Question: Within a HttpModule, following a url rewrite, I'm am testing user permissions to a to a virtual path situated within my application using:
'''
// Since we are now rewriting the path we need to check again that the
// current user has access to the rewritten path.
// Get the user for the current request
// If the user is anonymous or authentication doesn't work for this suffix
// avoid a NullReferenceException in the UrlAuthorizationModule by creating
// a generic identity.
string virtualCachedPath = cache.GetVirtualCachedPath();
IPrincipal user = context.User ?? new GenericPrincipal(
new GenericIdentity(string.Empty, string.Empty), new string[0]);
// Do we have permission to call
// UrlAuthorizationModule.CheckUrlAccessForPrincipal?
PermissionSet permission = new PermissionSet(PermissionState.None);
permission.AddPermission(
new AspNetHostingPermission(AspNetHostingPermissionLevel.Unrestricted));
bool hasPermission =
permission.IsSubsetOf(AppDomain.CurrentDomain.PermissionSet);
bool isAllowed = true;
// Run the rewritten path past the auth system again, using the result as
// the default "AllowAccess" value
if (hasPermission && !context.SkipAuthorization)
{
isAllowed = UrlAuthorizationModule.CheckUrlAccessForPrincipal(
virtualCachedPath, user, "GET");
}
'''
Where 'virtualCachedPath' is any virtual path e.g '~/app_data/cache' situated with the root of the application.
<URL>
This however, will throw an 'ArgumentException' though if tested against an external virtual directory.
> [ArgumentException: Virtual path outside of the current application is not supported.
Parameter name: virtualPath]
E.g.

What is the correct method to check user permission to a virtual directory?
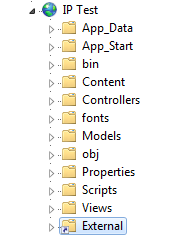
Answer: I am able to successfully use the 'UrlAuthorizationModule.CheckUrlAccessForPrincipal' method to check for access to files that reside in an external directory, which is mapped as a virtual directory, when the path that is passed to 'CheckUrlAccessForPrincipal' is a relative, URL formatted path ("~/PATH"). If instead I pass the physical path using file system conventions ("C:\PATH"), I get the 'ArgumentException' that you describe.
So I suspect that the 'virtualCachedPath' may actually be a file system formatted path, at least in the instances that the exception is being raised. I would recommend that you implement logging in your application so that you can double check the value of 'virtualCachedPath' when that exception is raised:
'''
try
{
isAllowed = UrlAuthorizationModule.CheckUrlAccessForPrincipal(virtualCachedPath, user, "GET");
}
catch (ArgumentException ex)
{
Trace.TraceInformation("VirtualCachedPath: {0}", virtualCachedPath);
throw;
}
'''